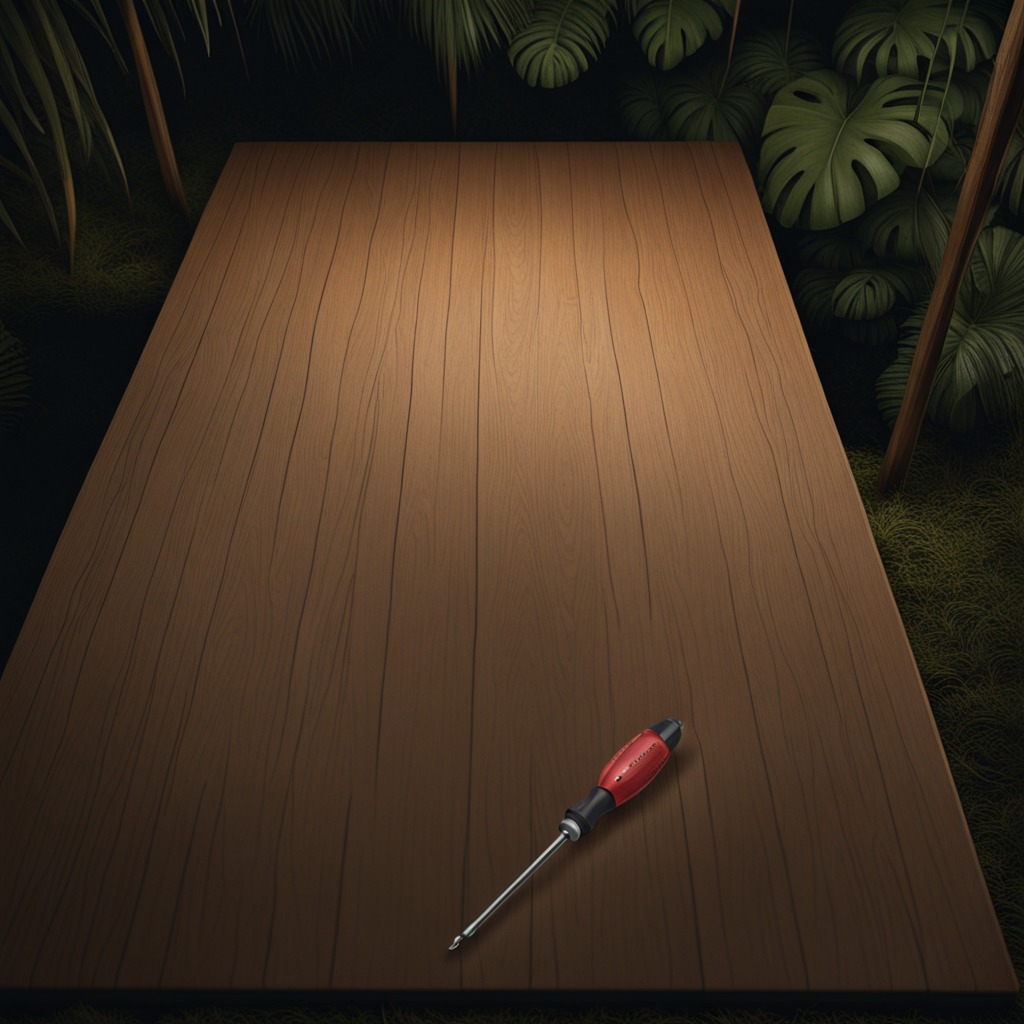
A screwdriver is lying on a wooden table inside a jungle field workshop tent at night with soft shadows worn but